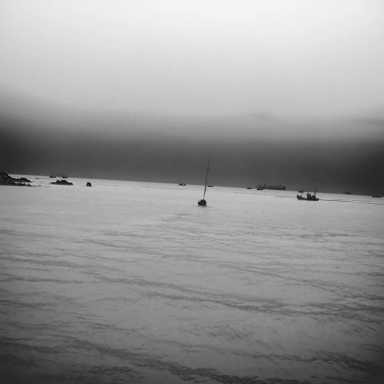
There is a sailboat in the infrared image.